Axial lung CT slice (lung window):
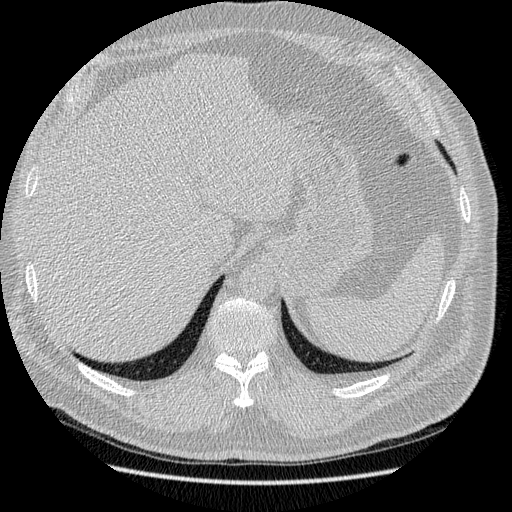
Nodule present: no